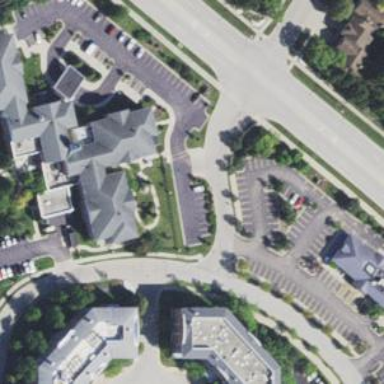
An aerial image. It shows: Nursing home located in apartment building.